Question: I am creating a node by using crrm as below
'$("#TreeDiv").jstree("create", $("#somenode"), "inside", { "data":"new_node" });'
This function is called through a wizard (i.e I am creating a node in place).
So far I am successful to get a node under '#somenode' in that tree. The problem when the new node is created it appears focused and still editing of the node name is observed.
Screenshot below -

How can I disable this editing programatically
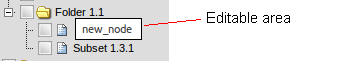
Answer: Added "skip_rename" parameter at the end in create function to "true" and it worked.
'$("#TreeDiv").jstree("create", $("#somenode"), "inside", { "data":"new_node" }, false, true);'